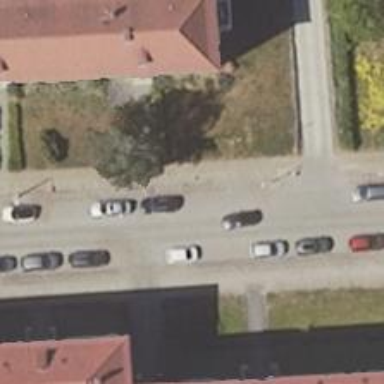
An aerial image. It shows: Residential road with sidewalks on both sides.